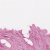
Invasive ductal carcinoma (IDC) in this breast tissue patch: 1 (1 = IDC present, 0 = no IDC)